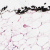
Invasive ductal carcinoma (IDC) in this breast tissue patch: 0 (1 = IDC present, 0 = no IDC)